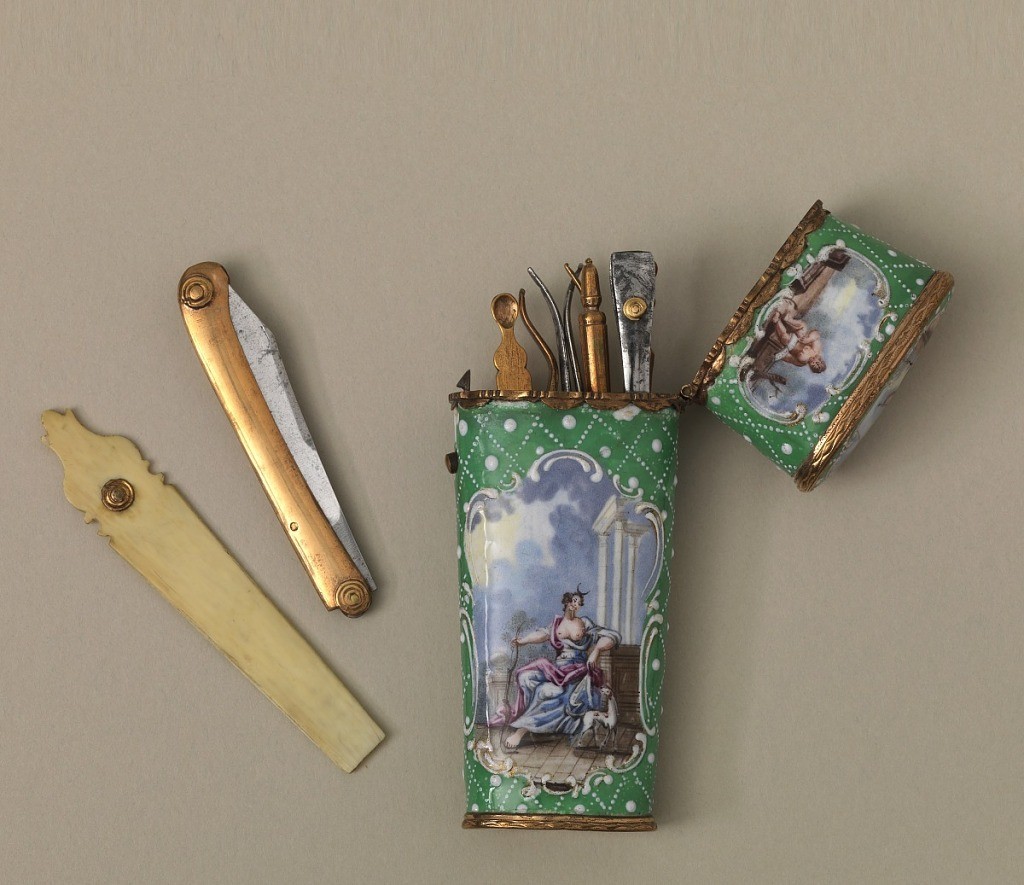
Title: Etui with Writing and Grooming Instruments
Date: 1770–80
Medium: Enamel on copper, gilt copper, steel, ivory, cut wood
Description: Etui (a), with hinged lid, the whole of flattened oval form in section, tapering toward base; green ground diapered in raised white dots; raised white rococo scrolls framing five panels with mythological scenes in color:  Diana seated with standing dog; Venus standing with Cupid running with a bow, obelisk behind.  Fitted with ivory memo tablet (b), gilt copper pencil holder (c), gilt copper paper knife (d), gilt copper pen knife with steel blade (e), steel and gilt copper scissors (f), steel tweezers (g), and a gilt copper bodkin (h).